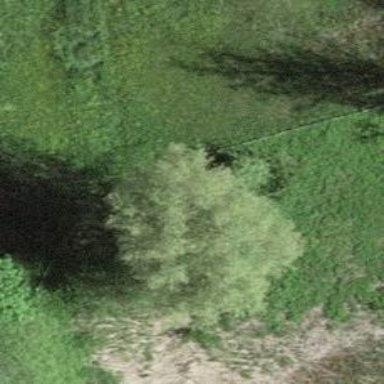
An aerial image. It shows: Single tag "natural: tree."